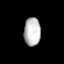
Tissue: lung
Cell type: Myeloid cells
Senescence score: 0.6954
Nuclear area (px): 458
Mean DAPI intensity: 190.347